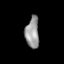
Tissue: lung
Cell type: Endothelial cells
Senescence score: 0.2284
Nuclear area (px): 410
Mean DAPI intensity: 153.078